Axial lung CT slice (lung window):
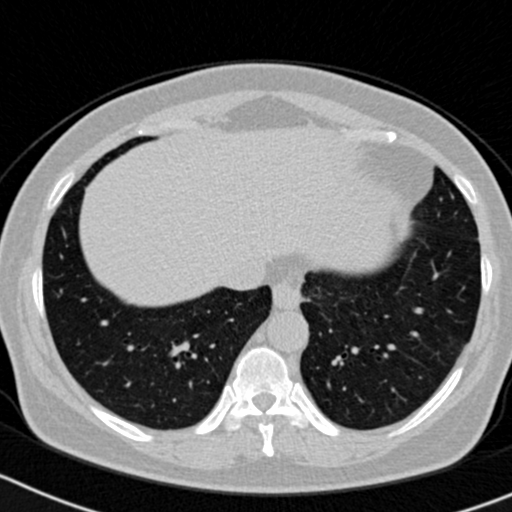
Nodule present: no